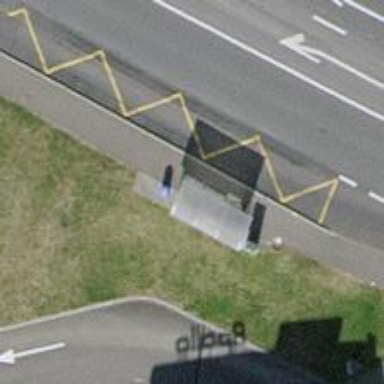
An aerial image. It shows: Bus stop with platform for public transport.